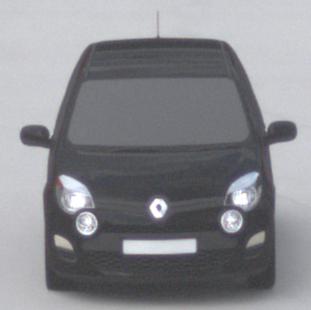
Make: Renault
Model: Twingo 1.2 LEV 16V 75
Detailed model: Twingo (II)
Model produced from: 2012/01
Model produced until: 2014/07
Doors: 3
Color: black
Road condition: dry road
Daytime: morning or afternoon
Contrast: low contrast